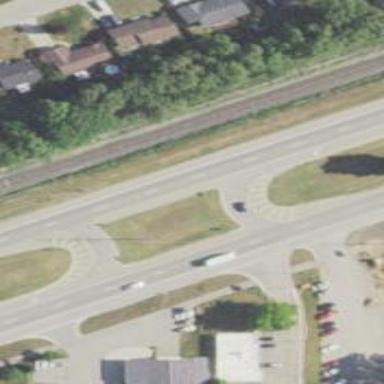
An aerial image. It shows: Asphalt road with primary link designation.